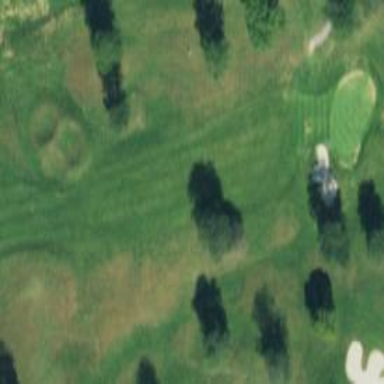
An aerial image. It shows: Grassy area designated as golf fairway.